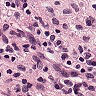
Metastatic tissue present: no